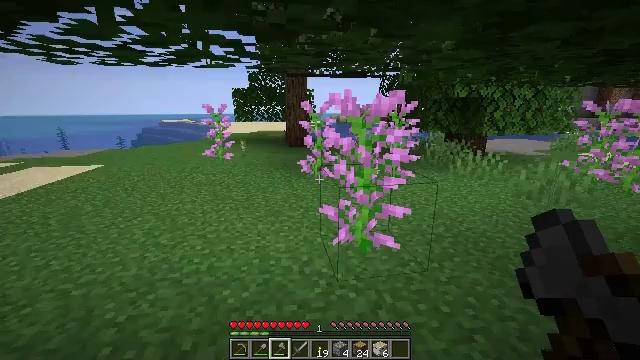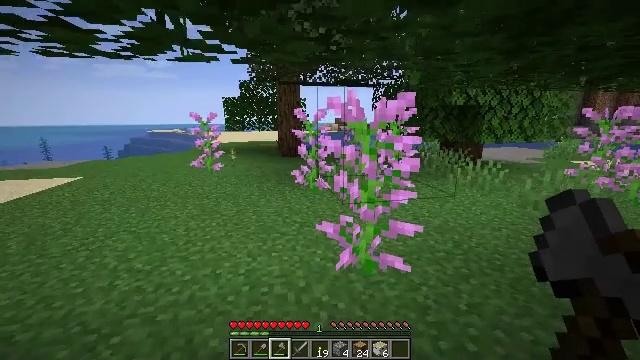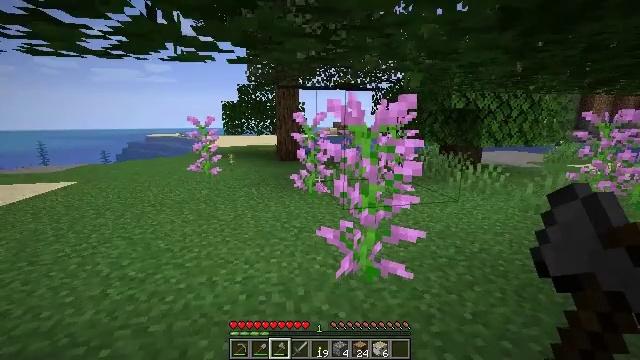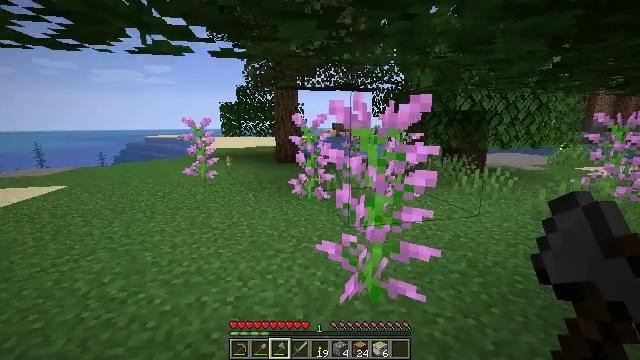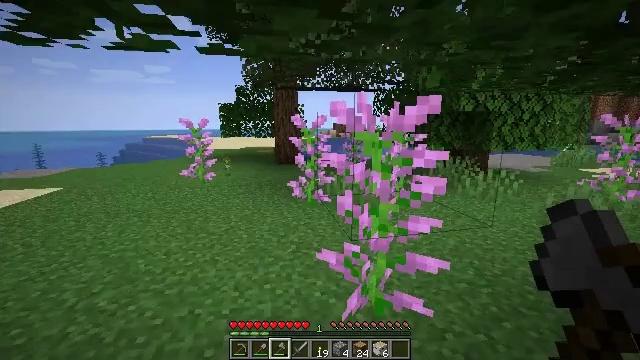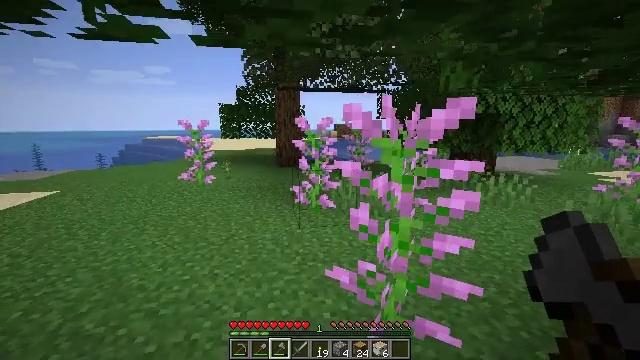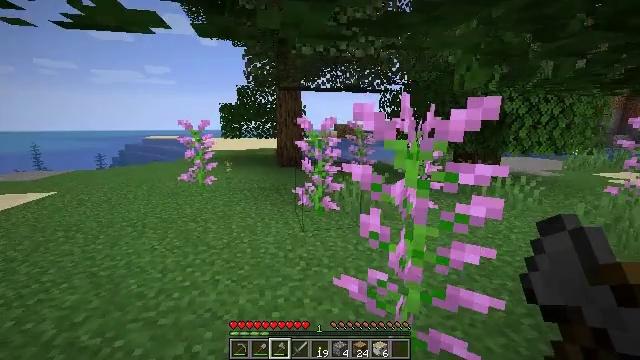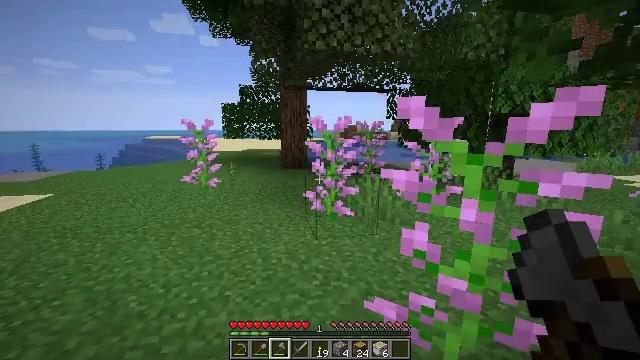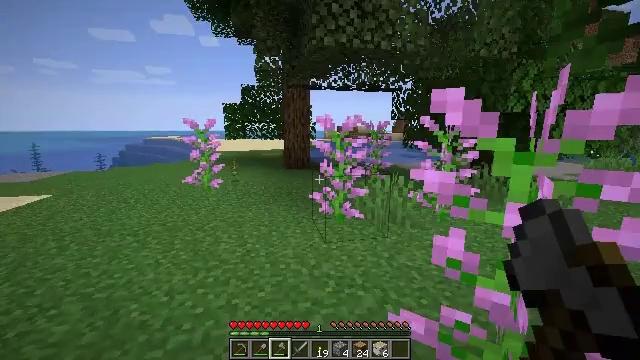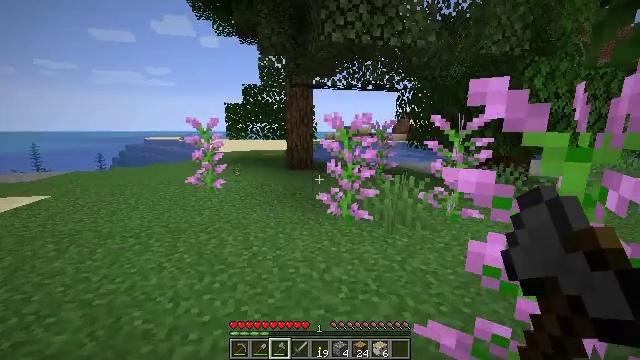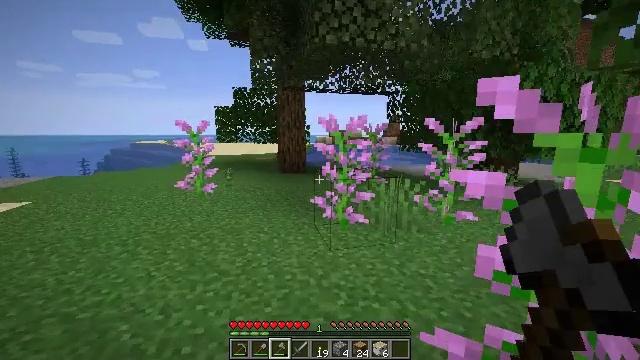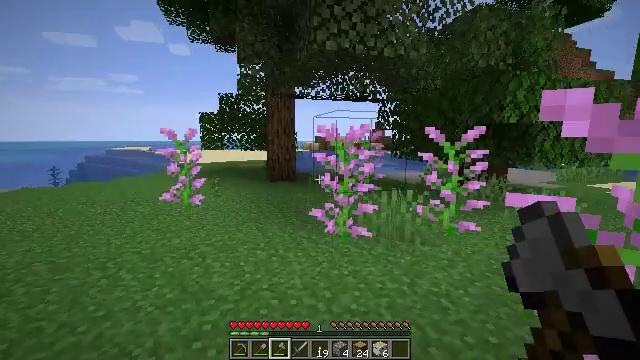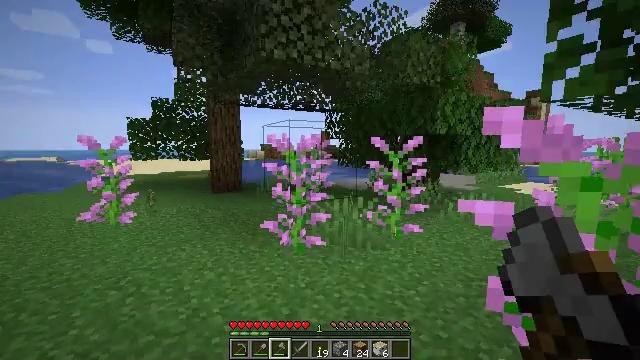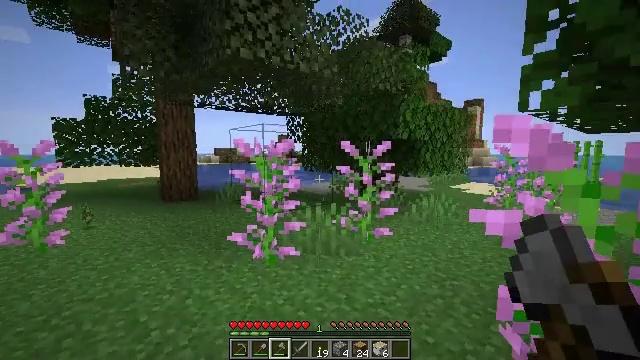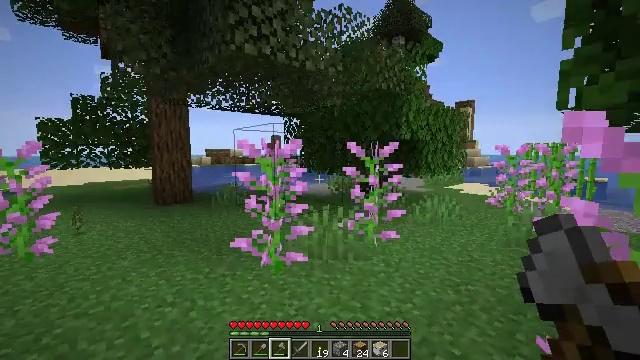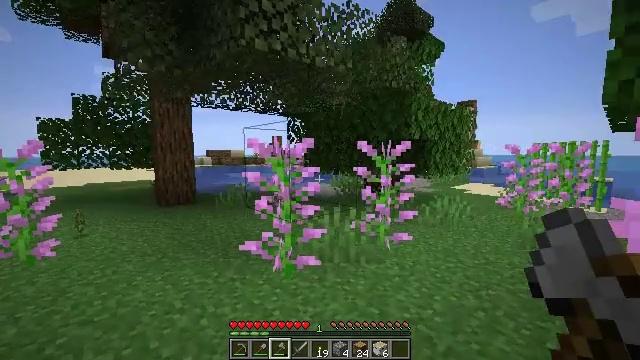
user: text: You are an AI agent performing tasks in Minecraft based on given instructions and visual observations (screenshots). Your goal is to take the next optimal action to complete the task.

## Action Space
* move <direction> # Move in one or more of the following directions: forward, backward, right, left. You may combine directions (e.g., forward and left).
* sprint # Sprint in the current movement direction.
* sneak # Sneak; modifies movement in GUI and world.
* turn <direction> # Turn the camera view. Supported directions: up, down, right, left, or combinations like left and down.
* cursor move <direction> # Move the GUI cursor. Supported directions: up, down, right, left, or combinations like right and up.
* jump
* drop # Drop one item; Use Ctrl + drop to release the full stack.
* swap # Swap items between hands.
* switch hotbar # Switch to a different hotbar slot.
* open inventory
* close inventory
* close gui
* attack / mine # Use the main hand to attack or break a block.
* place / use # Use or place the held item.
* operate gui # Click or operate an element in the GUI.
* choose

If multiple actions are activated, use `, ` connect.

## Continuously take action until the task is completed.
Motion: motion action
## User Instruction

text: Trim the tree by mining oak leaves.
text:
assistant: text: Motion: move forward, turn right and up
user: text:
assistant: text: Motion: move forward
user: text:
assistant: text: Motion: move forward
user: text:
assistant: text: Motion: move forward and move left
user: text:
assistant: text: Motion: move forward and move left
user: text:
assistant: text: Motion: move forward and move left
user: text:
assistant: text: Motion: move forward and move left
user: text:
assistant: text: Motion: move forward and move left
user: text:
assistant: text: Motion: move forward and move left
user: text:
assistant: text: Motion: move forward and move left, turn right
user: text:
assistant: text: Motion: move forward and move left, turn right and up
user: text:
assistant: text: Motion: move forward and move left, turn right and up
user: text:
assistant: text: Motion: move forward and move left, turn right
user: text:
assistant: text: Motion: move forward and move left, turn right
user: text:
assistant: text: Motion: move forward and move left
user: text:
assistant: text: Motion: move forward and move left
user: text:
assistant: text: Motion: move forward and move left
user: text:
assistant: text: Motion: move forward and move left
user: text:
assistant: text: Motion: move forward and move left
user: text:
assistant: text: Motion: move forward and move left
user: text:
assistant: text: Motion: move forward and move left
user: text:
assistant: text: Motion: move forward and move left, turn right
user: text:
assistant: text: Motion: move forward and move left, turn right
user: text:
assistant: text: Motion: move forward and move left, turn right
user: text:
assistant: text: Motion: move forward and move left, turn right
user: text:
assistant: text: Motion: move forward and move left, turn right
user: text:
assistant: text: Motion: move forward and move left
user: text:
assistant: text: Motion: move forward and move left
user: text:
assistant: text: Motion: move forward and move left
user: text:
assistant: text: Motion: move forward and move left